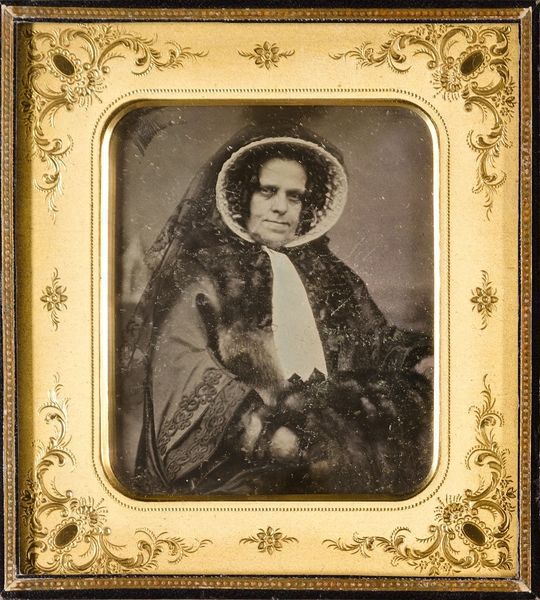
Titel: Mary Ann Krüß geb. Gabory (1795-1858), die Frau des Optikers und Mechanikers Andres Krüß
Künstler: Andres Krüß
Standort: Hamburg
Institution: Museum für Kunst und Gewerbe Hamburg
Schlagwörter: frau, kleidung, portrait, kopfbedeckung, foto, fotografie, photographie, photo, muff, lichtbild, daguerreotypie, accessoires, bildwerke, angewandte und bildende kunst, hessische systematik, porträt, zubehör, porträtfotografie, porträtphotographie, hüftbild